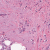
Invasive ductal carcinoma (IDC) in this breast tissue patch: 0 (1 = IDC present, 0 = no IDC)